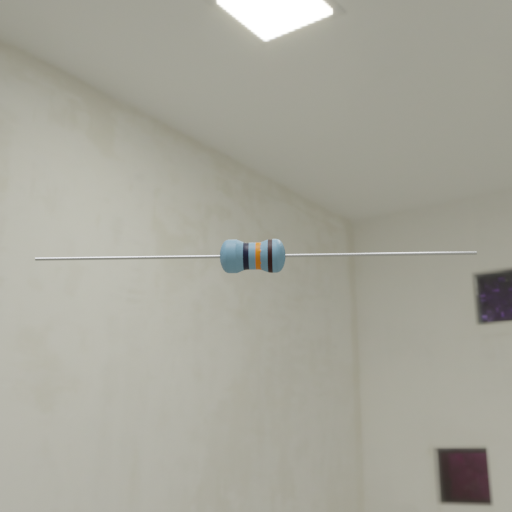
Resistor colour bands (in order): black, orange, black